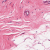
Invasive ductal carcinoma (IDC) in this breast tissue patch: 0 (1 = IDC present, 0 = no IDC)